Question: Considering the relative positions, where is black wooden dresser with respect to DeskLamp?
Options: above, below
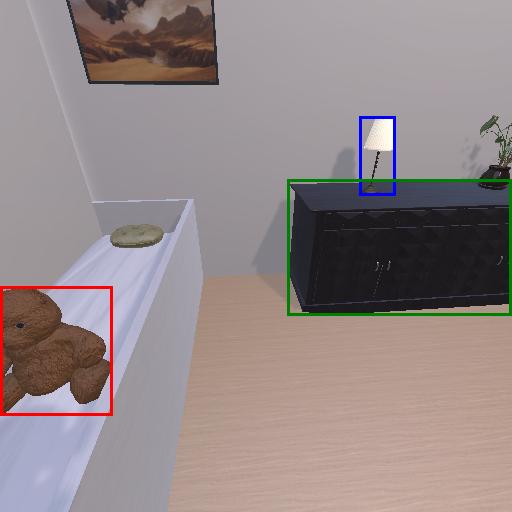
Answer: above